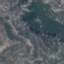
Land use / land cover: HerbaceousVegetation